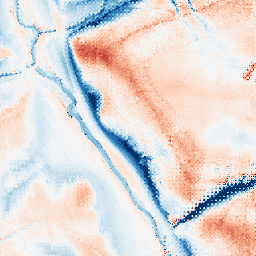
Category: trend_removal
Decomposition family: local_polynomial
Decomposition parameters: window_size: 51
degree: 3
Upsampling method: regularized
Upsampling parameters: scale: 2
lambda_reg: 0.1
Upsampling scale: 2